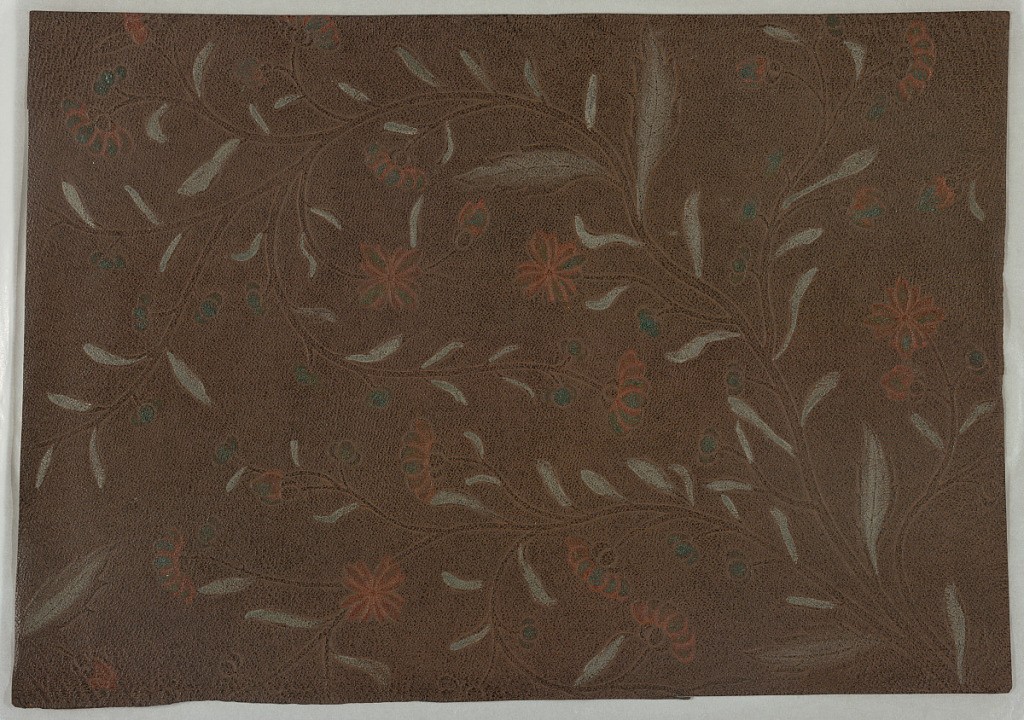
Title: Sidewall
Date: ca. 1885
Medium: Fiber composition impregnated with tung oil, embossed and painted
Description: Imitation leather. Serpentine flowering stems with leaves and flowers in color. Brown ground.